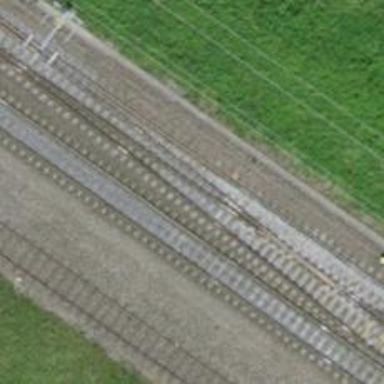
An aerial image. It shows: Single-track electrified railway siding with contact line for service.